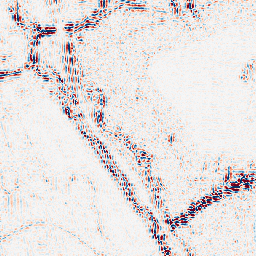
Category: wavelet
Decomposition family: wavelet_reverse_biorthogonal
Decomposition parameters: wavelet: rbio4.4
level: 2
Upsampling method: cubic_mitchell
Upsampling parameters: scale: 4
Upsampling scale: 4